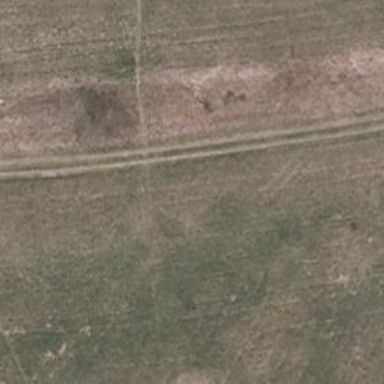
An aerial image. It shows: Sandy path with track grade of grade 3.